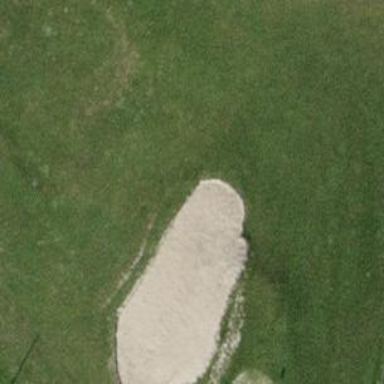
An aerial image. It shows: Sand bunker on golf course.